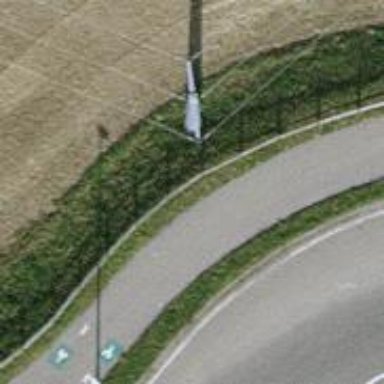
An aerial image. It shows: Power pole.